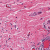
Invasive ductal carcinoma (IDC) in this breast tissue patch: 0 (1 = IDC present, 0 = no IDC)